Question: I tried <URL> without any success
the code I'm using:
'''
// File name
String filename = String.Format("{0:ddMMyyHHmm}", dtFileCreated);
String filePath = Path.Combine(Server.MapPath("App_Data"), filename + ".txt");
// Process
myObject pbs = new myObject();
pbs.GenerateFile();
// pbs.GeneratedFile is a StringBuilder object
// Save file
Encoding utf8WithoutBom = new UTF8Encoding(true);
TextWriter tw = new StreamWriter(filePath, false, utf8WithoutBom);
foreach (string s in pbs.GeneratedFile.ToArray())
tw.WriteLine(s);
tw.Close();
// Push Generated File into Client
Response.Clear();
Response.ContentType = "application/vnd.text";
Response.AppendHeader("Content-Disposition", "attachment; filename=" + filename + ".txt");
Response.TransmitFile(filePath);
Response.End();
'''
the result:

It's <URL>
are not correct :-/
My objective is create a file using as Encoding and as CharSet
Is this so hard to accomplish or I'm just getting a bad day?
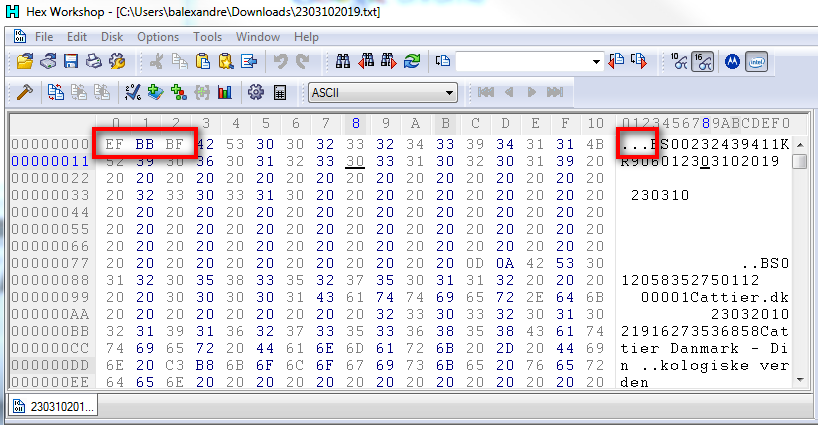
Answer: Well it writes the BOM because you are instructing it to, in the line
'''
Encoding utf8WithoutBom = new UTF8Encoding(true);
'''
'true' means that the BOM should be emitted, using
'''
Encoding utf8WithoutBom = new UTF8Encoding(encoderShouldEmitUTF8Identifier: false);
'''
writes no BOM.
> My objective is create a file using UTF-8 as Encoding and 8859-1 as CharSet
Sadly, this is not possible, either you write UTF-8 or not. I.e. as long as the characters you are writing are present in ISO Latin-1 it will look like a ISO 8859-1 file, however as soon as you output a character that is not covered by ISO 8859-1 (e.g. a,o, u) these characters will be written as a multibyte character.
To write true ISO-8859-1 use:
'''
Encoding isoLatin1Encoding = Encoding.GetEncoding("ISO-8859-1");
'''
After balexandre's comment
I used the following code for testing ...
'''
var filePath = @"c: emp est.txt";
var sb = new StringBuilder();
sb.Append("dsfaskd jlsadfj laskjdflasjdf asdkfjalksjdf lkjdsfljas dddd jflasjdflkjasdlfkjasldfl asaaaajdflkaslj d f");
Encoding isoLatin1Encoding = Encoding.GetEncoding("ISO-8859-1");
TextWriter tw = new StreamWriter(filePath, false, isoLatin1Encoding);
tw.WriteLine(sb.ToString());
tw.Close();
'''
And the file looks perfectly well. Obviously, .